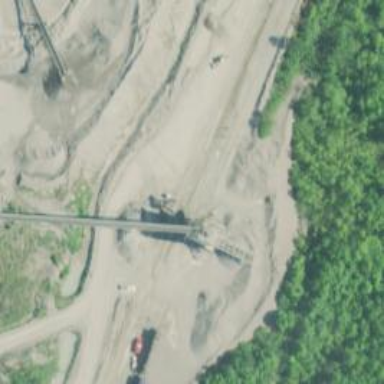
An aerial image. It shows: Loading tower along the railway.